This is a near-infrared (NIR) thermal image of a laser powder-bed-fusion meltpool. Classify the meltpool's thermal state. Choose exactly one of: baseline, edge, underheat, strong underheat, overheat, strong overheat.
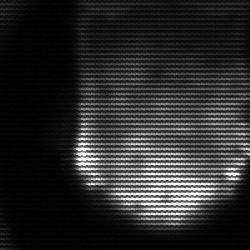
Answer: baseline